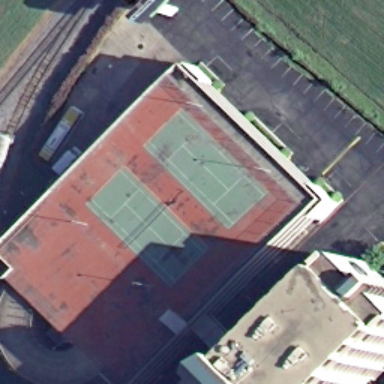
Two tennis courts arranged neatly on the red ground .